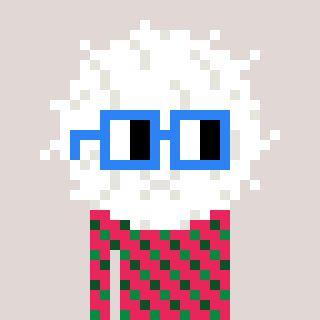
a pixel art character with square blue glasses, a cottonball-shaped head and a redpinkish-colored body on a warm background